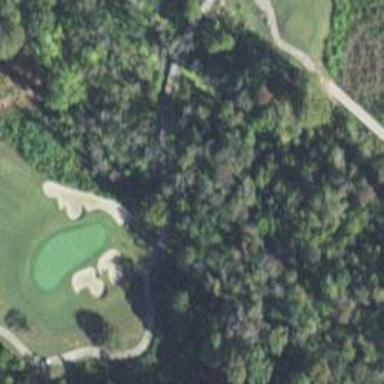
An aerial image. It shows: Path for both road and golf.